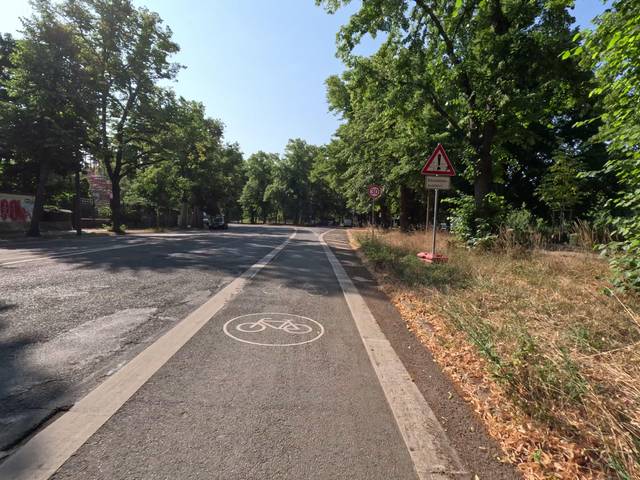
Region: Germany
Coordinates: 51.333, 12.353